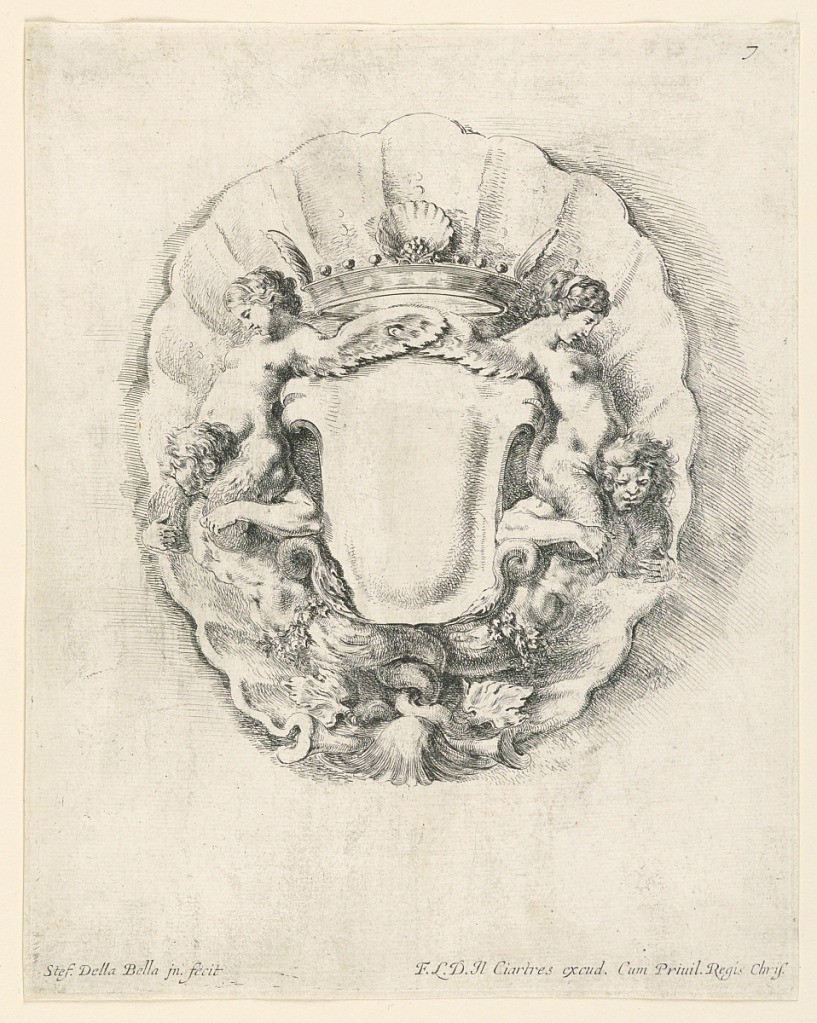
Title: Escutcheon, No. 7 from "Raccolta di varii cappriccii et nove inventioni di cartelle et ornamenti"
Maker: Stefano della Bella, Italian, 1610–1664
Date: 1646
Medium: Etching on paper
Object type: Print
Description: No. 7 of the same set as -10, "Raccolta di varii cappriccii," etc.